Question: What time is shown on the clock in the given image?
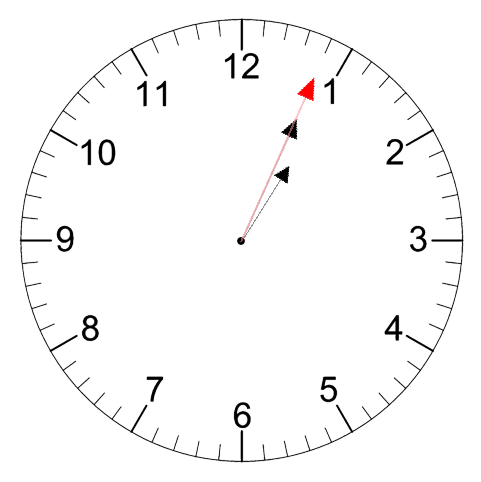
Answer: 01:04:04